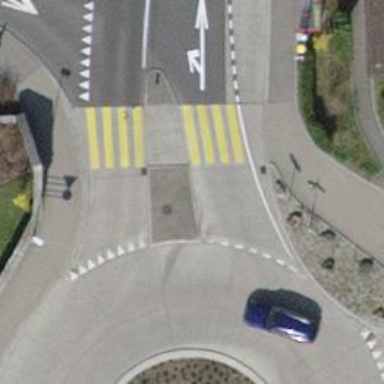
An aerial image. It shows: Traffic calming island.